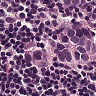
Metastatic tissue present: yes